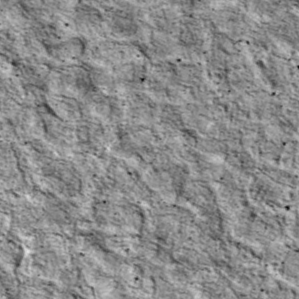
Label: non_frost